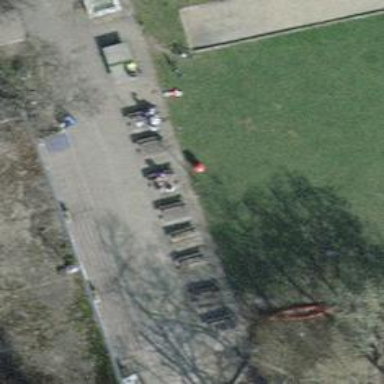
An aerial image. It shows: Picnic table located in leisure land area.